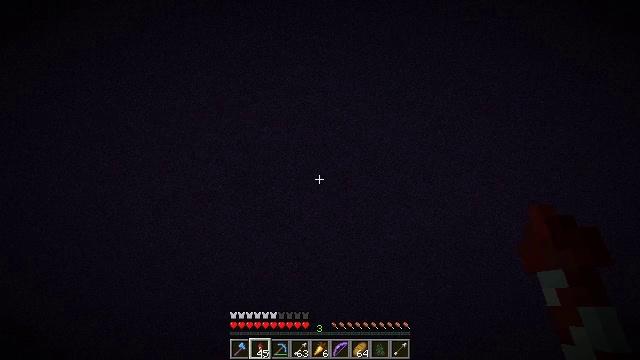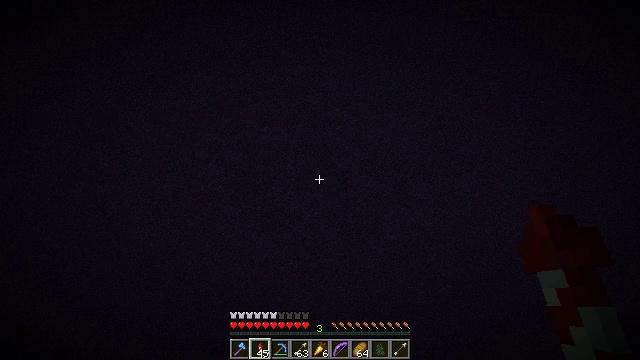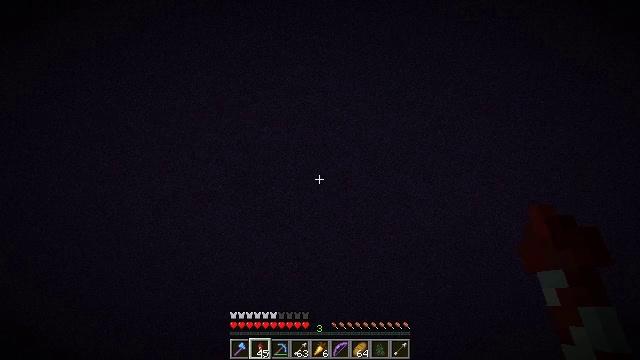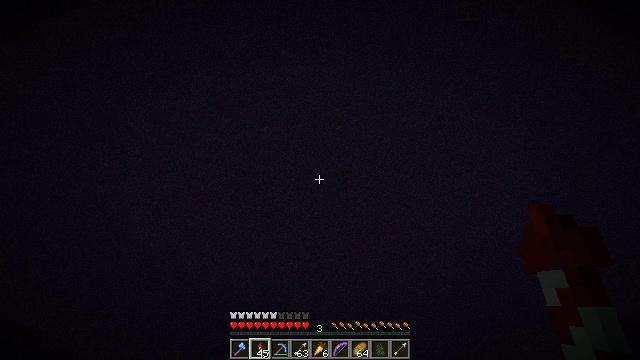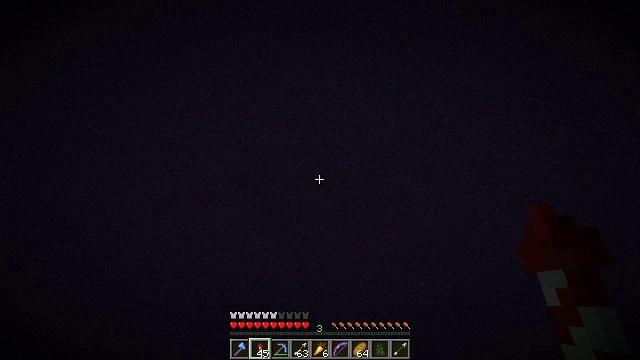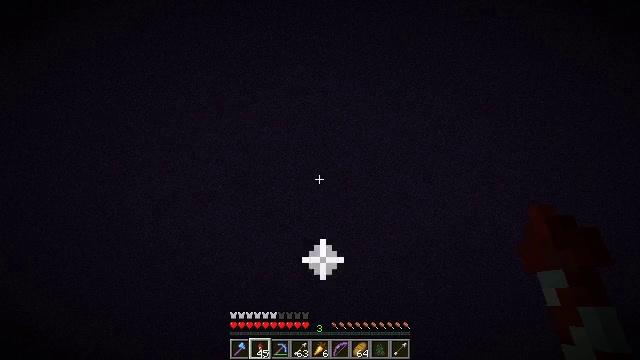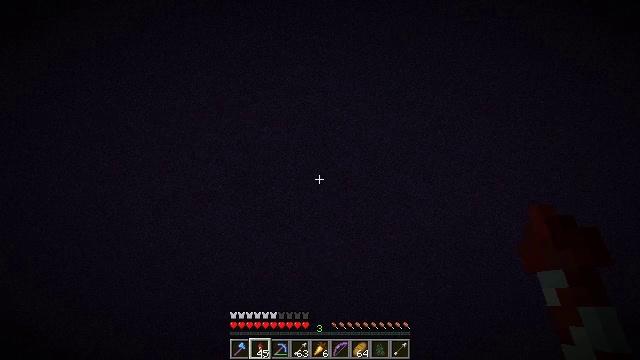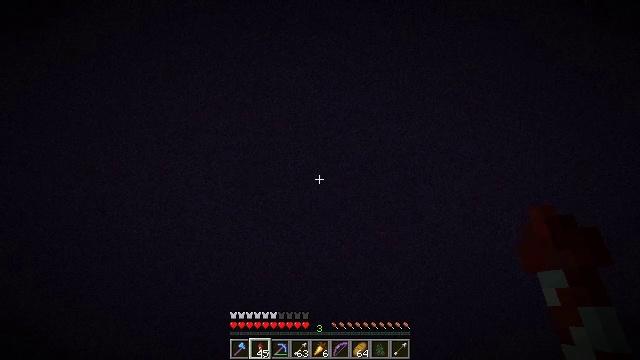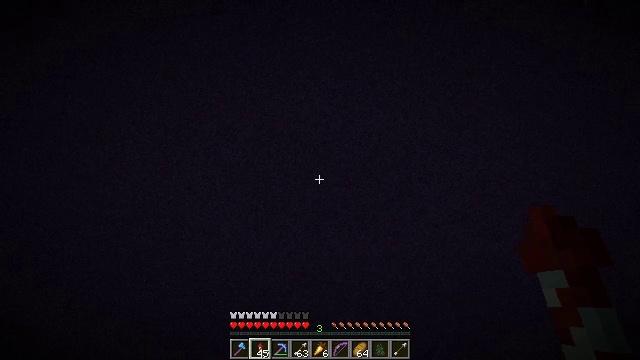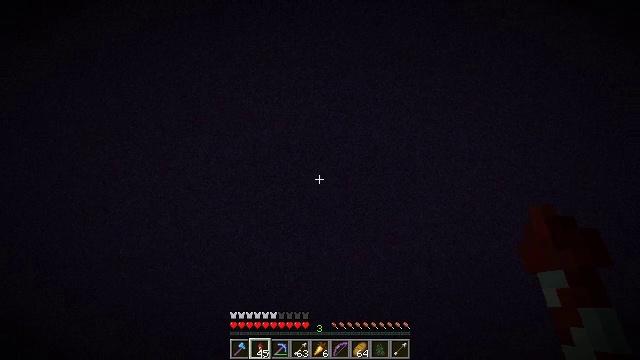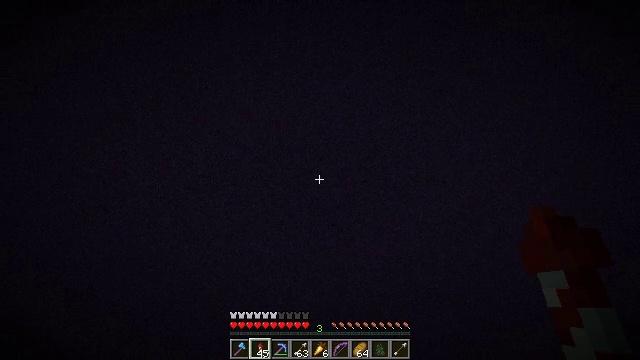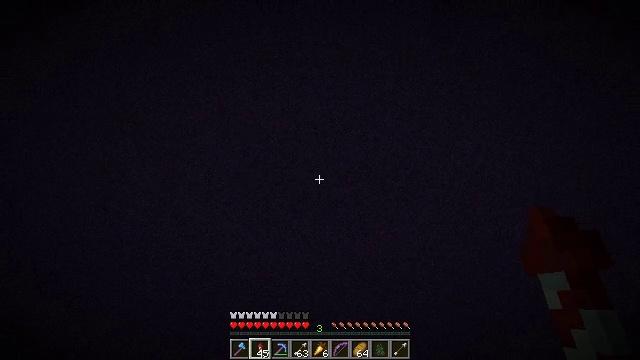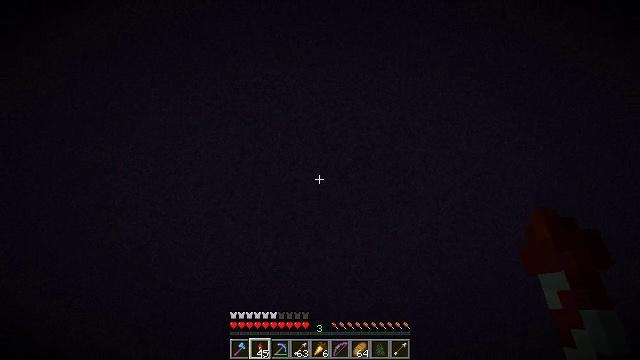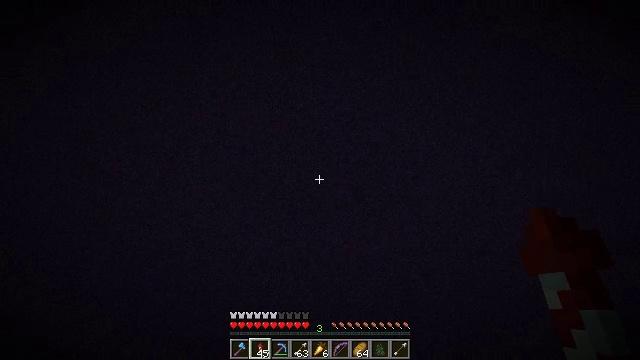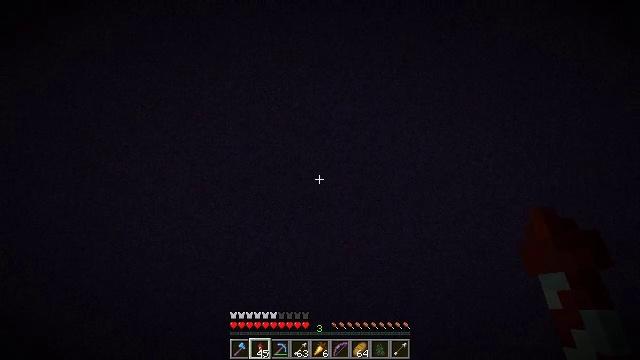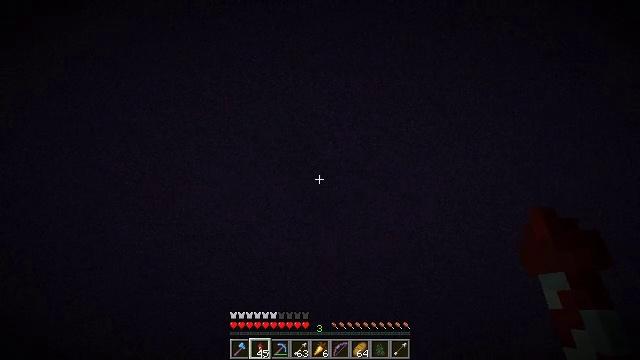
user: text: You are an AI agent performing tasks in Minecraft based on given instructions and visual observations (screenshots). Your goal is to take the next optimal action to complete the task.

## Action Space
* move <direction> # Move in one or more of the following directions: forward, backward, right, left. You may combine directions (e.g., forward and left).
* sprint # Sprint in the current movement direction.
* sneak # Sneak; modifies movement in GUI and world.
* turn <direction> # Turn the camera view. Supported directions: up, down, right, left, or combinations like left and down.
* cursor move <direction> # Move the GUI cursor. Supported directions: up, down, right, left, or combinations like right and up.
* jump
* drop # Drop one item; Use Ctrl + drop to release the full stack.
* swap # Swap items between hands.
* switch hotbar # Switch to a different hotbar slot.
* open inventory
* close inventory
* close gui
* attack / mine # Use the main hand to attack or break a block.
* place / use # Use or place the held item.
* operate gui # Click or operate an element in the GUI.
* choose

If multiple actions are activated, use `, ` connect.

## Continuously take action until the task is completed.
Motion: motion action
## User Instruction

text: Drop a firework rocket.
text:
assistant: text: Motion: move forward, sprint, jump
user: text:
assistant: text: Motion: move forward, sprint, jump
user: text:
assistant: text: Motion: move forward, sprint, jump
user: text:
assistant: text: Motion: move forward, sprint, jump
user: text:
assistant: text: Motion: move forward, sprint, jump
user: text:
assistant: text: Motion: move forward, sprint, jump
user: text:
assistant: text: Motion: move forward, sprint, jump
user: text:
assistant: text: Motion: move forward, sprint, jump
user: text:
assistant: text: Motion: move forward, sprint, jump
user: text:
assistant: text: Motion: move forward, sprint, turn up, jump
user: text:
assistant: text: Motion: move forward, sprint, turn up, jump
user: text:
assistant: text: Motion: move forward, sprint, turn left and up, jump
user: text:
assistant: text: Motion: move forward, sprint, turn up, jump
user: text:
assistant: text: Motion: move forward, sprint, turn up, jump
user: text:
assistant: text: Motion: move forward, sprint, turn up, jump
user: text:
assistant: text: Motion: move forward, sprint, turn up, jump
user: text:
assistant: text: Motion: move forward, sprint, turn up, jump
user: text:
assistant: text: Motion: move forward, sprint, jump
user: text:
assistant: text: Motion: move forward, sprint, jump
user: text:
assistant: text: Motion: move forward, sprint, jump
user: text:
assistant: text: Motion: move forward, sprint, jump
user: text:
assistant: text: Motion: move forward, sprint, use / place, jump
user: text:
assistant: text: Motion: move forward, sprint, use / place, jump
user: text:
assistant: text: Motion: move forward, sprint, use / place, jump
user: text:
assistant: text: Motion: move forward, sprint, jump
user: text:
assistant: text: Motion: move forward, sprint, jump
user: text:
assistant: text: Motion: move forward, sprint, jump
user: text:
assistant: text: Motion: move forward, sprint, jump
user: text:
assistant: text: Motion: move forward, sprint, jump
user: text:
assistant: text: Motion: move forward, sprint, jump